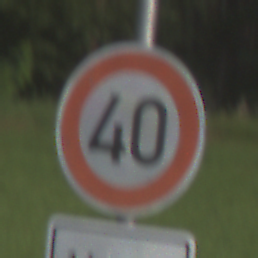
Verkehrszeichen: Geschwindigkeit40
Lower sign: ZeitangabenOhneBeschraenkungAufWochentage1
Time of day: SunriseSunset
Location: Outdoor (Nature)
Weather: PartlyCloudy
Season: NotSpecified
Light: Natural